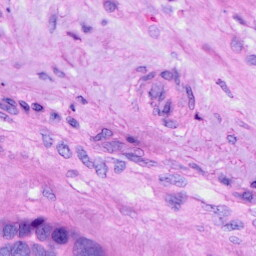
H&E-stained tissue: Ovarian